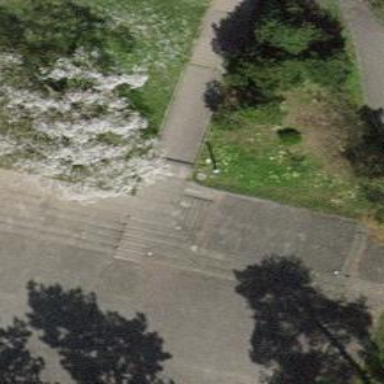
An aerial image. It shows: Road with steps.